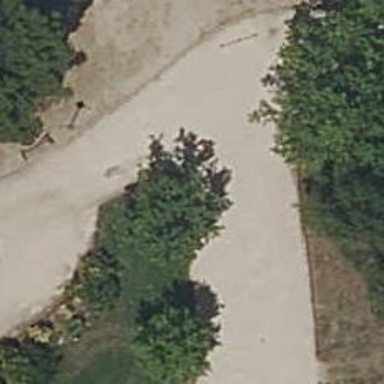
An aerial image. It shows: Sandy path.